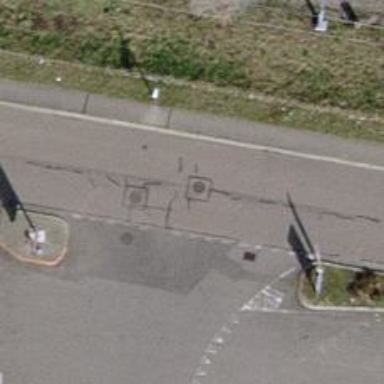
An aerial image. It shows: Unclassified road with asphalt surface. There is sidewalk on the left.